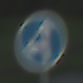
Verkehrszeichen: VorgeschriebeneFahrtrichtungGeradeausOderLinks
Umgebung: Outdoor, Suburban
Tageszeit: SunriseSunset
Wetter: PartlyCloudy
Licht: Natural
Jahreszeit: NotSpecified
Kontrast: HighContrast